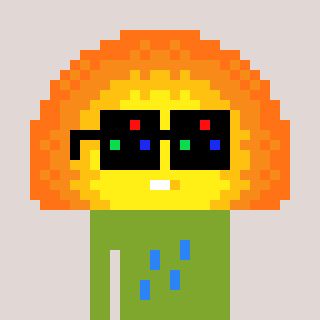
a pixel art character with square black sunglasses, a sunset-shaped head and a slimegreen-colored body on a warm background